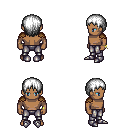
a pixel art fantasy rpg character, male body template, human, dark skin, leather shoulder armor, metal pants, white plain hairstyle, bracelets, metal boots, four views (front, back, left, right), 2x2 character sprite sheet, small pixel art, hard edges, no anti-aliasing